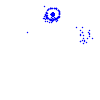
Particle: kaon